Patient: sex M, age 33
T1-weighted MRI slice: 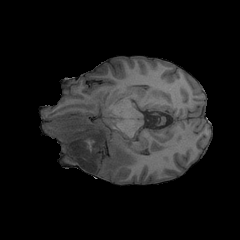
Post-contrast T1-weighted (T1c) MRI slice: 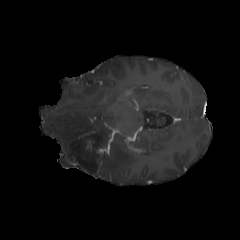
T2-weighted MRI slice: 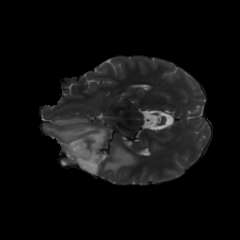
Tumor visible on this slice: yes
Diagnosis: Astrocytoma, IDH-mutant
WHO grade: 4